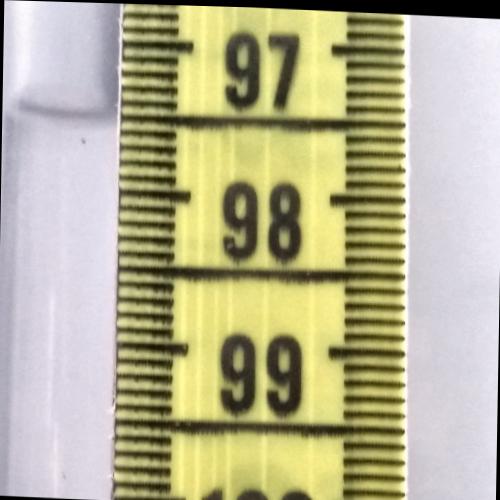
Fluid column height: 97.5 cm